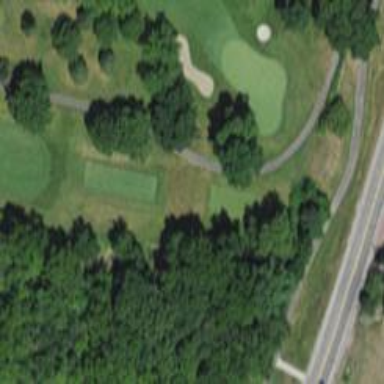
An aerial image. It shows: Service road used as golf cart path.